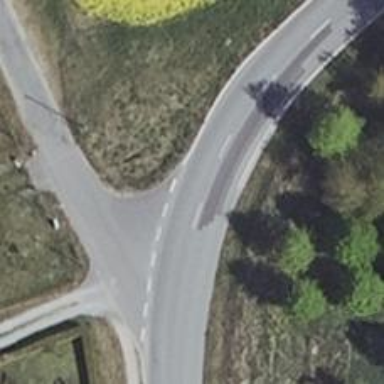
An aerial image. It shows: Primary road with asphalt surface.